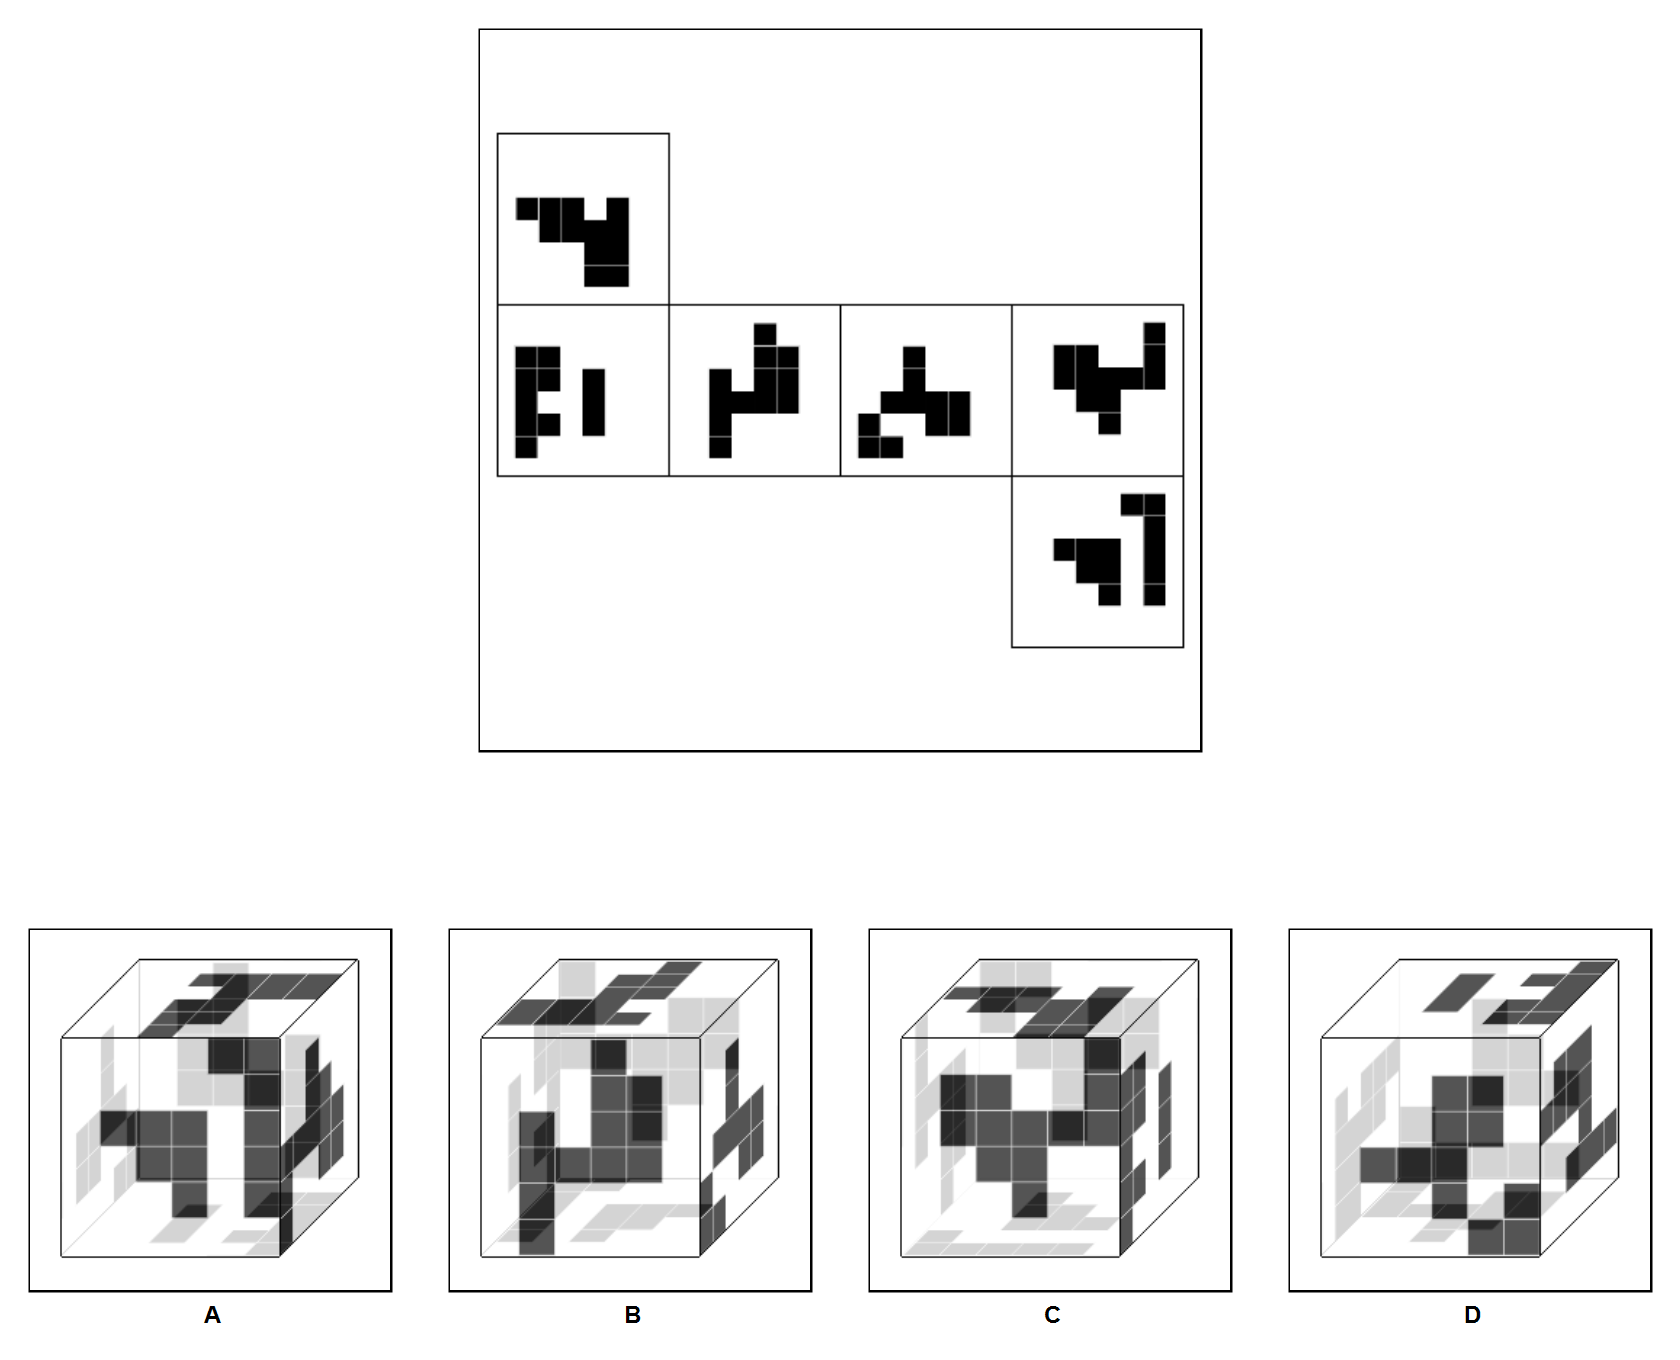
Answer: B